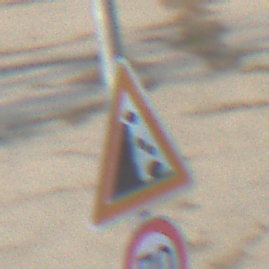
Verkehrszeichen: SteinschlagLinks
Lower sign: Geschwindigkeit70
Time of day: MorningAfternoon
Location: Outdoor (Suburban)
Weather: PartlyCloudy
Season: NotSpecified
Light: Natural